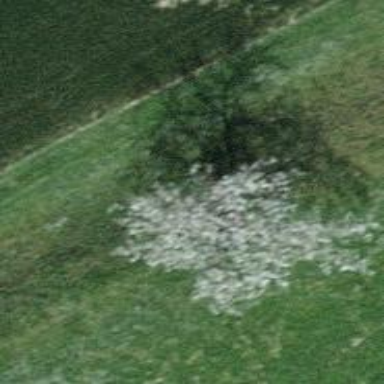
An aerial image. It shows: Beautiful tree in nature.